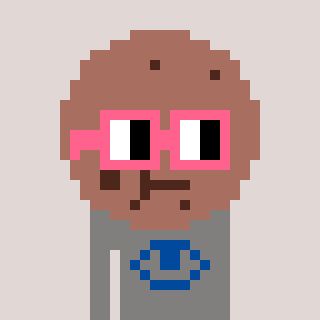
a pixel art character with square pink glasses, a cookie-shaped head and a bluegrey-colored body on a warm background